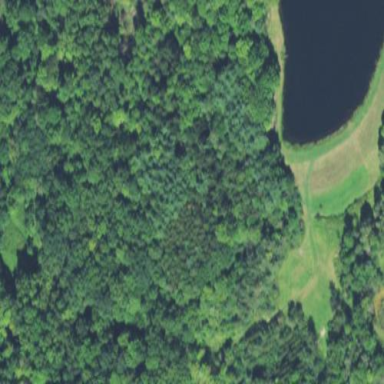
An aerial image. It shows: Needle-leaved woodland.